Aerial crown-view tile of a tropical tree (Barro Colorado Island, Panama), acquired 20241112:
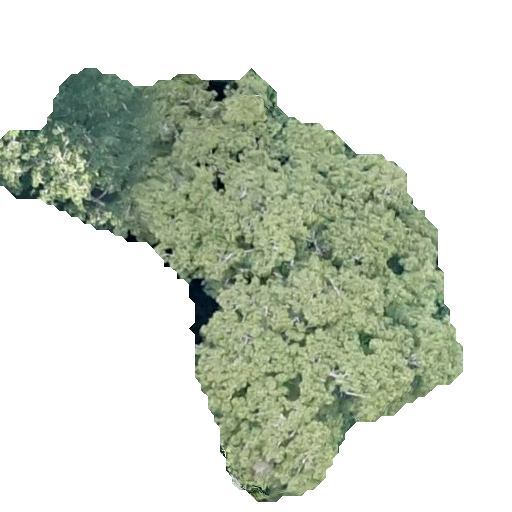
Species: Ceiba pentandra
GBIF accepted scientific name: Ceiba pentandra
Crown area: 163.497 m²